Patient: sex F, age 83
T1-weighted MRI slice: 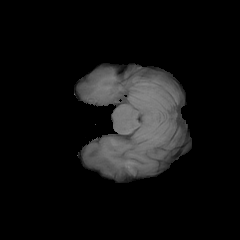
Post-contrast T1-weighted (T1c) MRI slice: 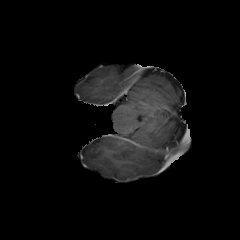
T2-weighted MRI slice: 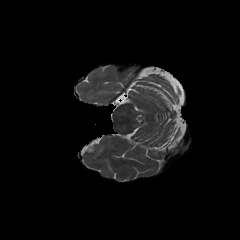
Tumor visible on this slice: no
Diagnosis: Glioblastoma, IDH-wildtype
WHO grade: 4